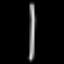
Label: line